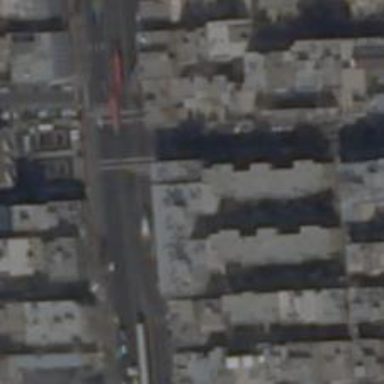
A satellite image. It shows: Marked road crossing.